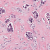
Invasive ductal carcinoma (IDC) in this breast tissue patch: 1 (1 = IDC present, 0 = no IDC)